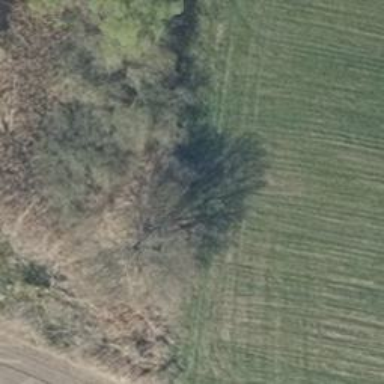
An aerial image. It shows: Deciduous tree with broadleaved leaves.